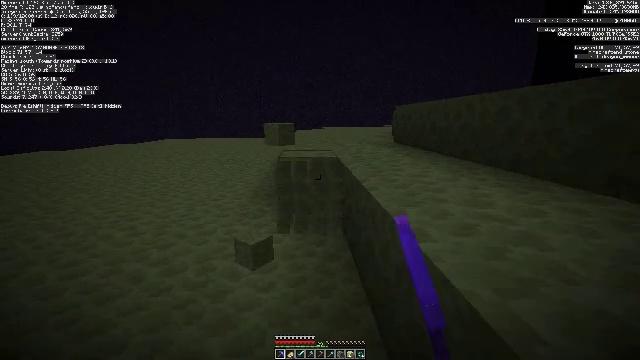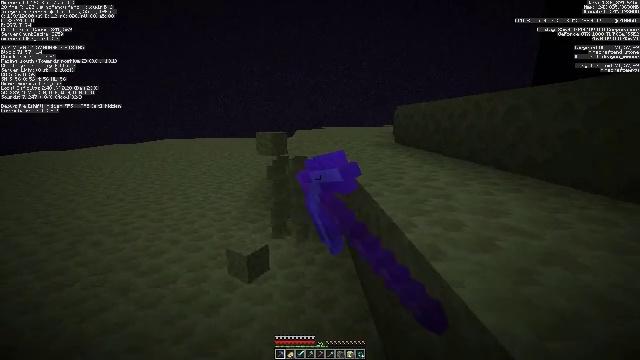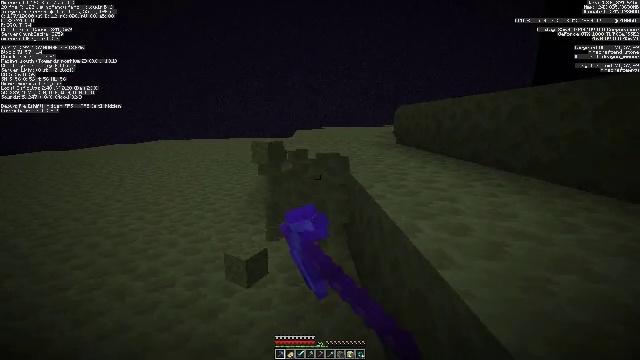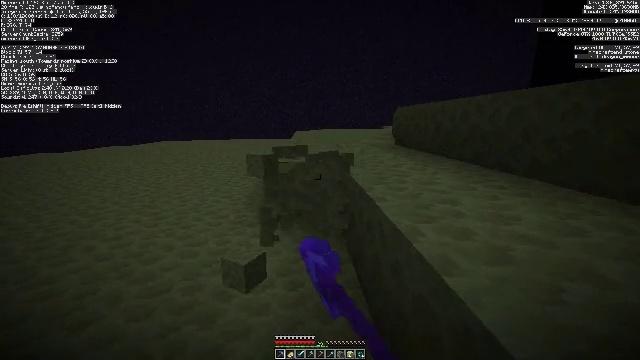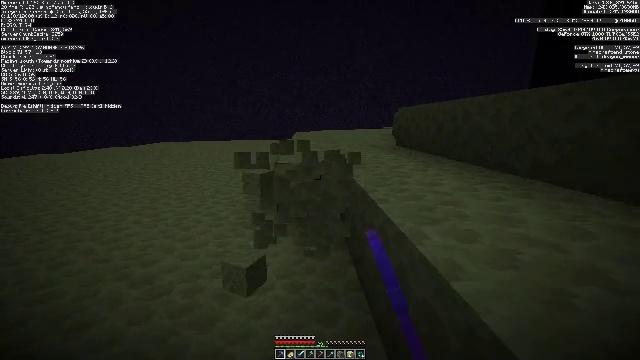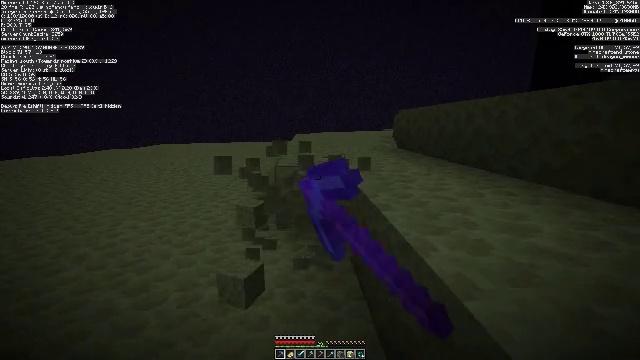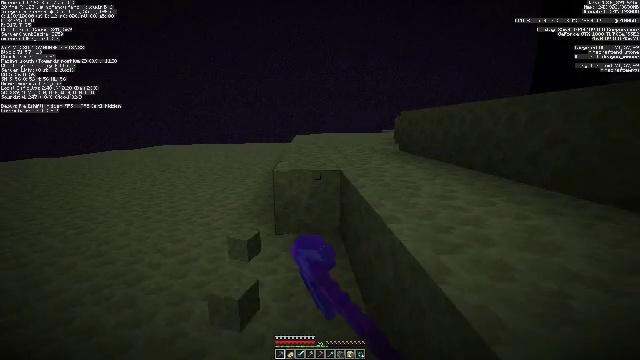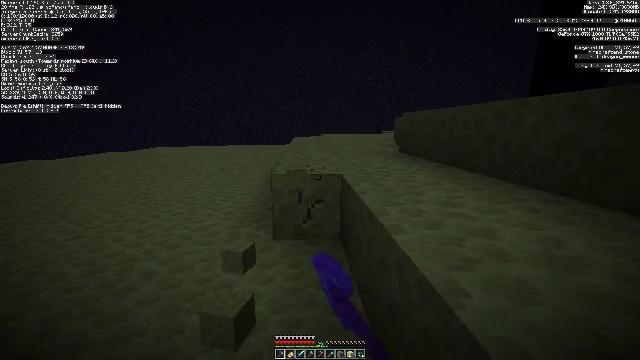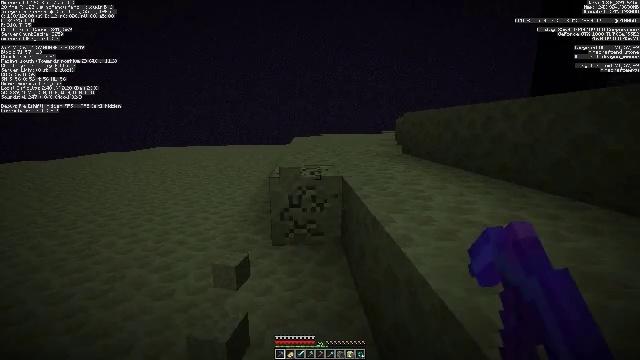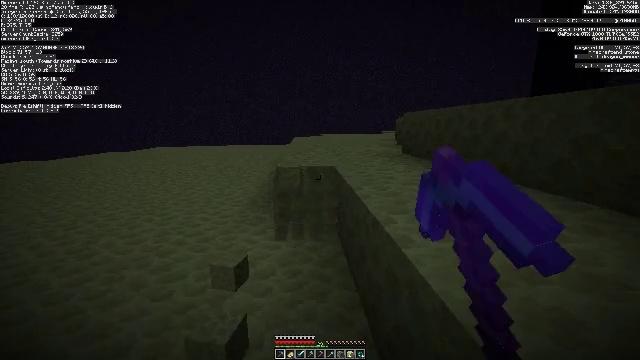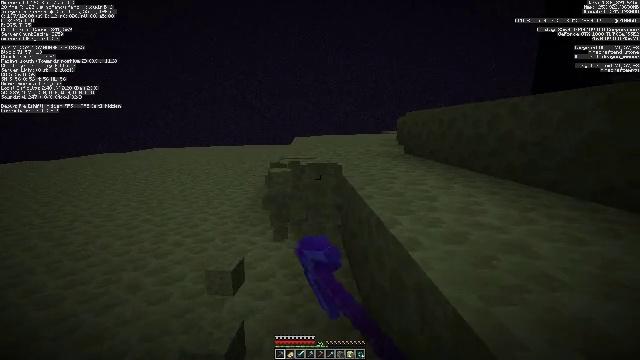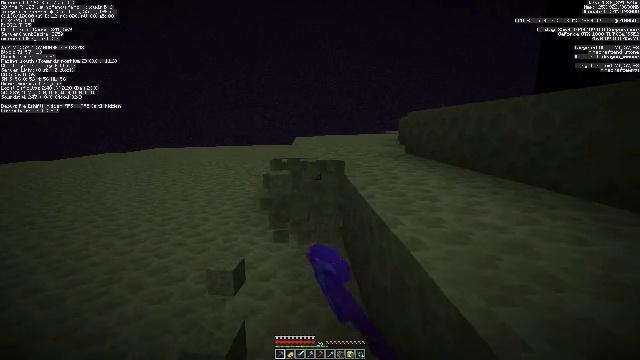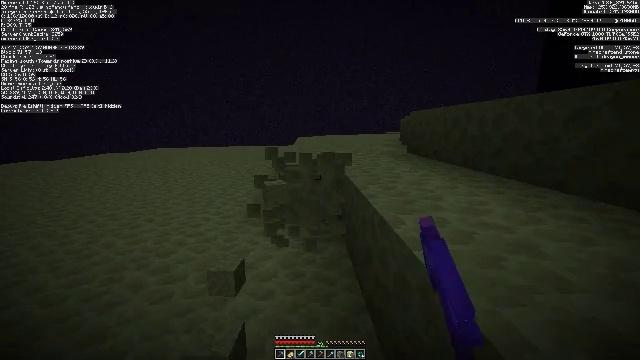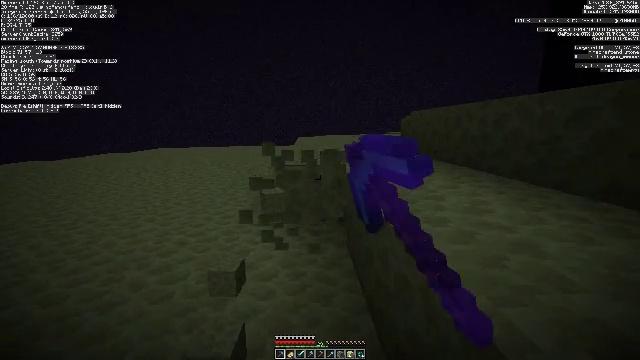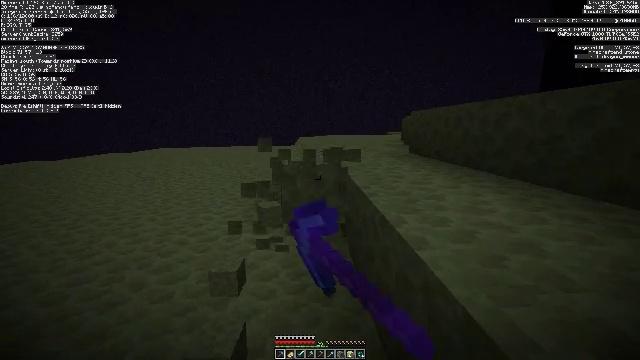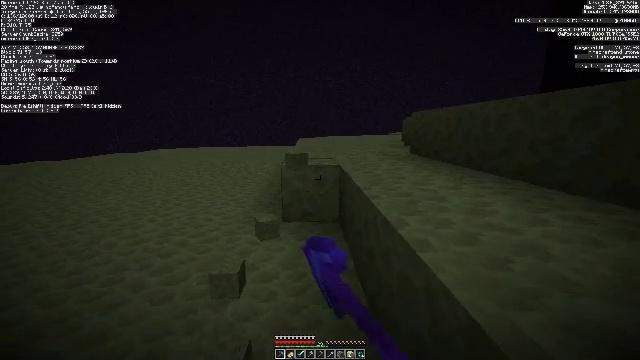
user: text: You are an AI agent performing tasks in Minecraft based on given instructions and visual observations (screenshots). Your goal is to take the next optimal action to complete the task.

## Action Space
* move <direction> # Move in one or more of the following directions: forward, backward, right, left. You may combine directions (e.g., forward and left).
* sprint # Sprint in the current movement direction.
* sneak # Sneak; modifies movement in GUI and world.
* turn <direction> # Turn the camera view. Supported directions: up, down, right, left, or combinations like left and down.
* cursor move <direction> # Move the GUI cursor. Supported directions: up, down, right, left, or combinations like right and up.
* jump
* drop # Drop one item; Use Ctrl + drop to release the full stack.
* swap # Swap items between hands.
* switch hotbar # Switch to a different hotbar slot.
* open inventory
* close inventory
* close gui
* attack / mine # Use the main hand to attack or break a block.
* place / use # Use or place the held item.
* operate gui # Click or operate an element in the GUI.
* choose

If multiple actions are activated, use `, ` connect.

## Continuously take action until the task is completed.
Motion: motion action
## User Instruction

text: Break some end stone blocks.
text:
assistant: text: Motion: attack / mine
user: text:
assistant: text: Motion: attack / mine
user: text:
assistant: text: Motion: attack / mine
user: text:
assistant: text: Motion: attack / mine
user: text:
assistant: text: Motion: move forward, attack / mine
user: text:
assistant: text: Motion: move forward, attack / mine
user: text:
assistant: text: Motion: move forward, attack / mine
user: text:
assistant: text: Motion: attack / mine
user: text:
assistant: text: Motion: attack / mine
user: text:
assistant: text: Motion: attack / mine
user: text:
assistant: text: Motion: attack / mine
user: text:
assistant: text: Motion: attack / mine
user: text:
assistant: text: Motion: attack / mine
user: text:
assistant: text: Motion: attack / mine
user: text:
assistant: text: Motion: move forward, attack / mine
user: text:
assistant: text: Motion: move forward, attack / mine
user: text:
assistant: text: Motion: move forward, attack / mine
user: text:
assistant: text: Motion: move forward, attack / mine
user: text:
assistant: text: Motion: attack / mine
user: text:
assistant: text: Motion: attack / mine
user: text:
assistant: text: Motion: attack / mine
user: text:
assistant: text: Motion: move forward, attack / mine
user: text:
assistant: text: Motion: move forward, attack / mine
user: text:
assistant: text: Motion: move forward, attack / mine
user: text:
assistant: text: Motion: attack / mine
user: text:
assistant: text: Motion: attack / mine
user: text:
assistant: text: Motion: attack / mine
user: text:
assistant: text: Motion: attack / mine
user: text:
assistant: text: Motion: attack / mine
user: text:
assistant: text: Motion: attack / mine